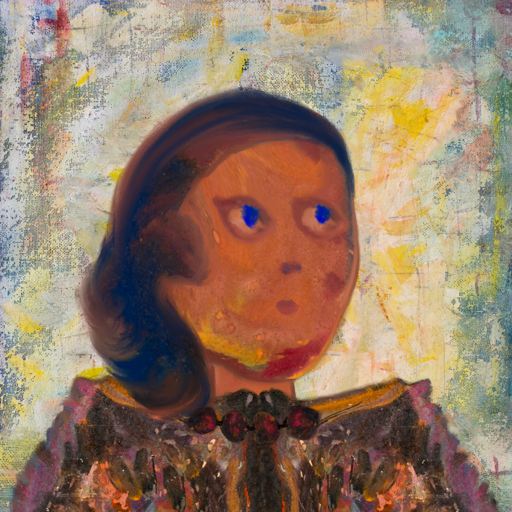
Background: Irani, Head And Neck Side: Mother_And_Son_Son, Face Side: Mother_And_Son_Mother, Bust: Gypsy_Queen, Hair Side: Mother_And_Son_Son, Head Accessory: Blank, Second Necklace: Blank, Necklace: Mosgoul, Baby: Blank